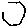
Label: hexagon